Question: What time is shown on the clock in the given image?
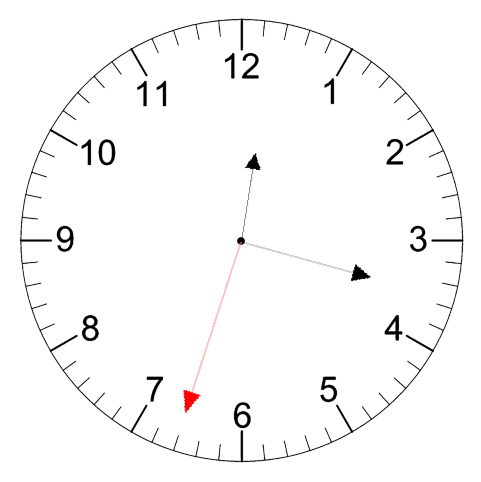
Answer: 12:17:33